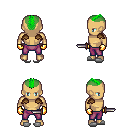
a pixel art fantasy rpg character, male body template, human, tanned skin, leather shoulder armor, magenta pants, green short mohawk hairstyle, gold gloves, white slippers, dagger, four views (front, back, left, right), 2x2 character sprite sheet, small pixel art, hard edges, no anti-aliasing